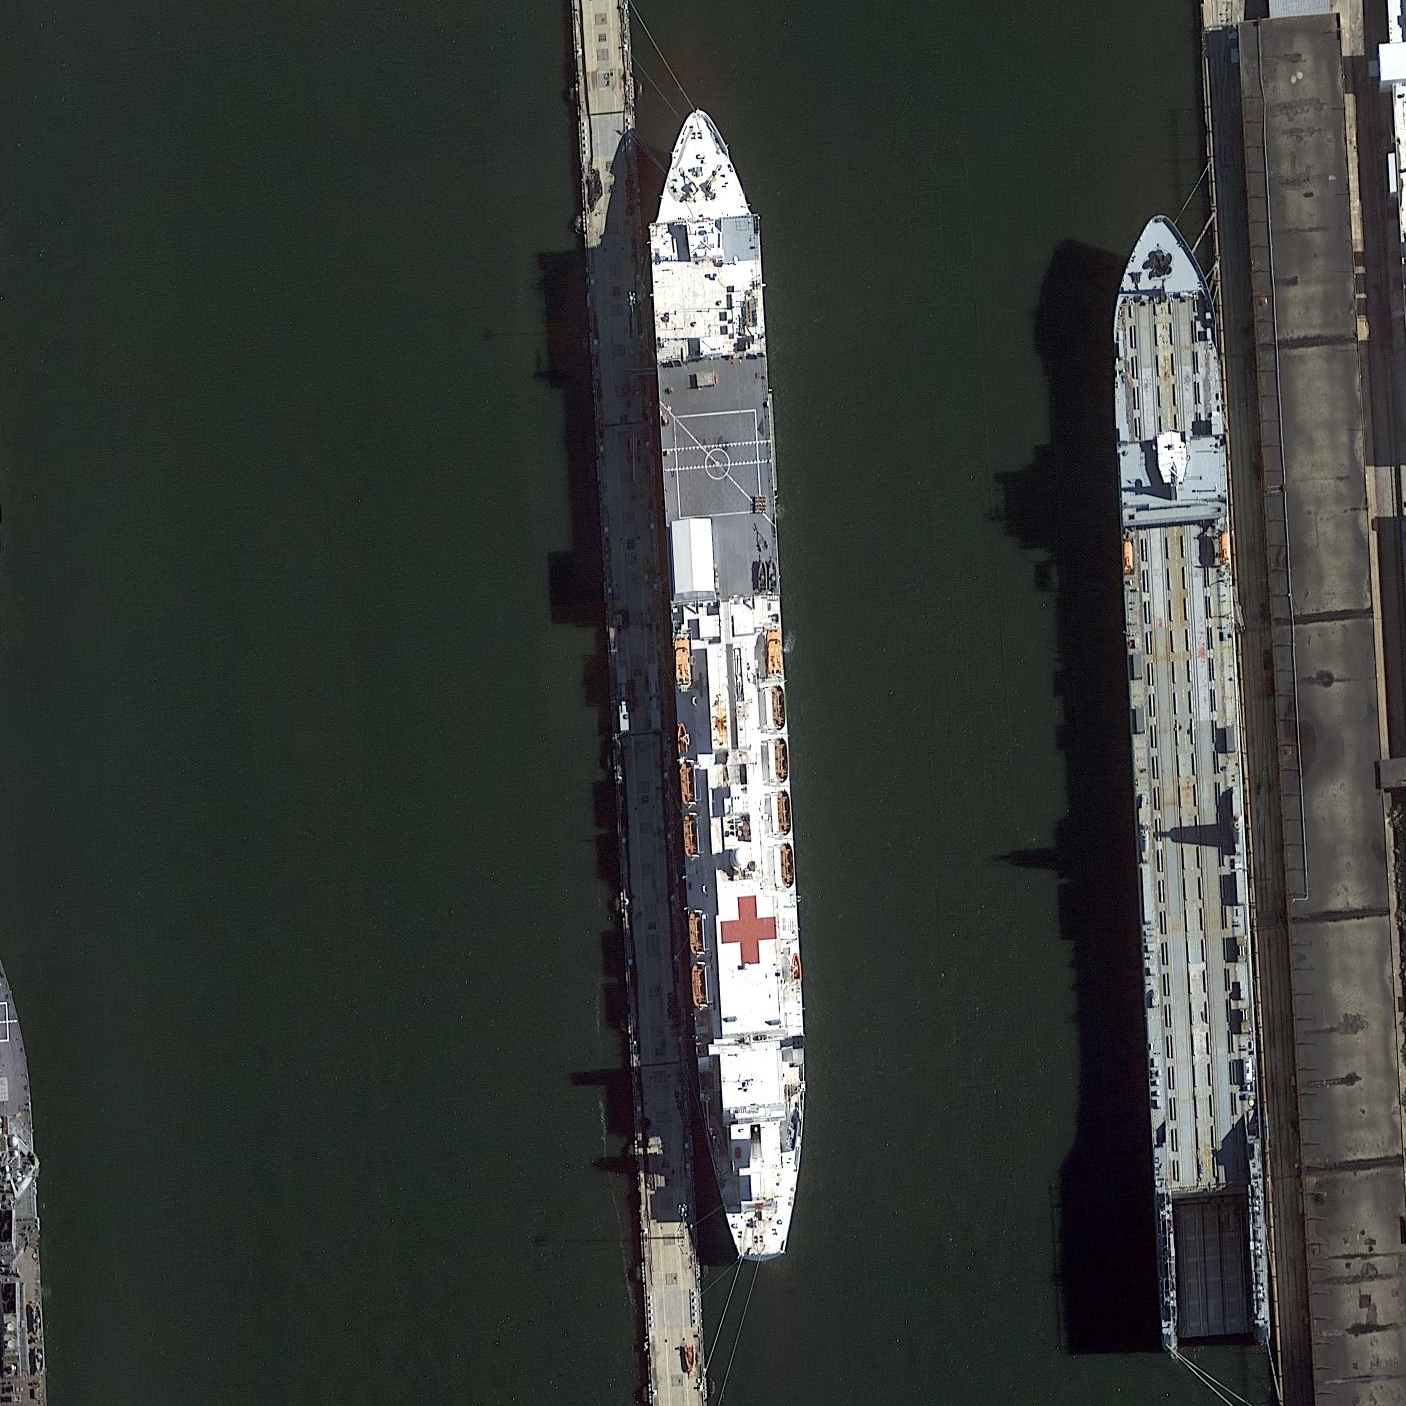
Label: Medical_ship